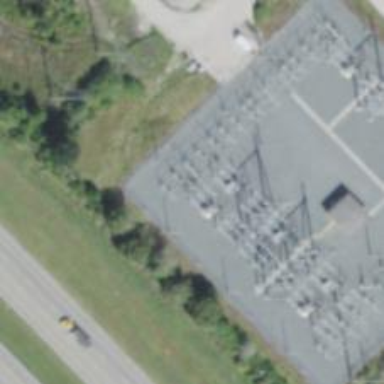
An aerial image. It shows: Switch for power supply.